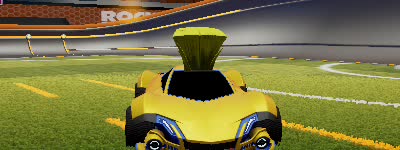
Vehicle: werewolf